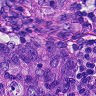
Metastatic tissue present: yes